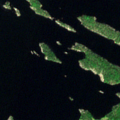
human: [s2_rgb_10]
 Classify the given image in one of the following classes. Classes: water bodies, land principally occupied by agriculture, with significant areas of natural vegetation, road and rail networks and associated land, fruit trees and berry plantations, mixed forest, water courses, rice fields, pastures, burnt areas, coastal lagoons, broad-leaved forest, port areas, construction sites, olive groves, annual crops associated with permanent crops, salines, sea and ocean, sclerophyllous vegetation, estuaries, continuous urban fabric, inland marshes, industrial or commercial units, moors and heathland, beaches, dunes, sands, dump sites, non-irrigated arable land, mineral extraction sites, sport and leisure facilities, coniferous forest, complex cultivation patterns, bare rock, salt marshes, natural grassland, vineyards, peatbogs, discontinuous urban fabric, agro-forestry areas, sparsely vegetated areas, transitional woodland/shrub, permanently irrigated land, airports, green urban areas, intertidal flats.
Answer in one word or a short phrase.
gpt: coniferous forest, mixed forest, water bodies